Aerial crown-view tile of a tropical tree (Barro Colorado Island, Panama), acquired 20250317:
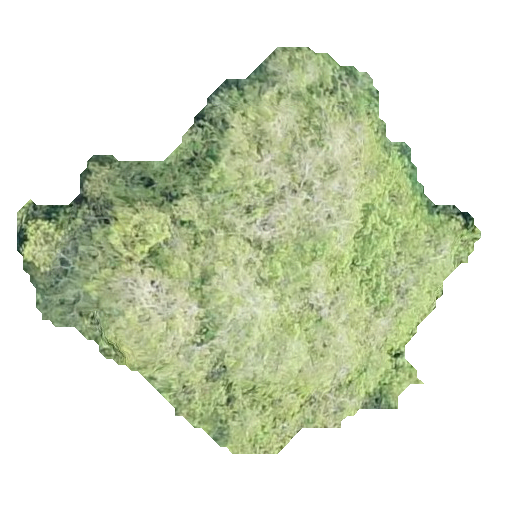
Species: Guapira myrtiflora
GBIF accepted scientific name: Guapira myrtiflora
Crown area: 171.997 m²